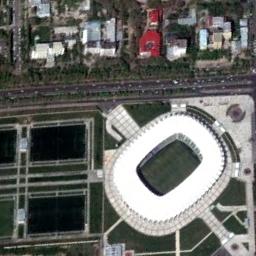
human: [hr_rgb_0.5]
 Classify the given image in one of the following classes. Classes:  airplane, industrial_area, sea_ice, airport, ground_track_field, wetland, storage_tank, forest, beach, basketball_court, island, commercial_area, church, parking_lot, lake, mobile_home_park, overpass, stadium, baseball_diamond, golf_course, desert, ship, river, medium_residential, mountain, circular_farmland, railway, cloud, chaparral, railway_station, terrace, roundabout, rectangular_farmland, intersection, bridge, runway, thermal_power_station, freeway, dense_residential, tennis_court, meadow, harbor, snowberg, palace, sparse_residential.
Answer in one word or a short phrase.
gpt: stadium